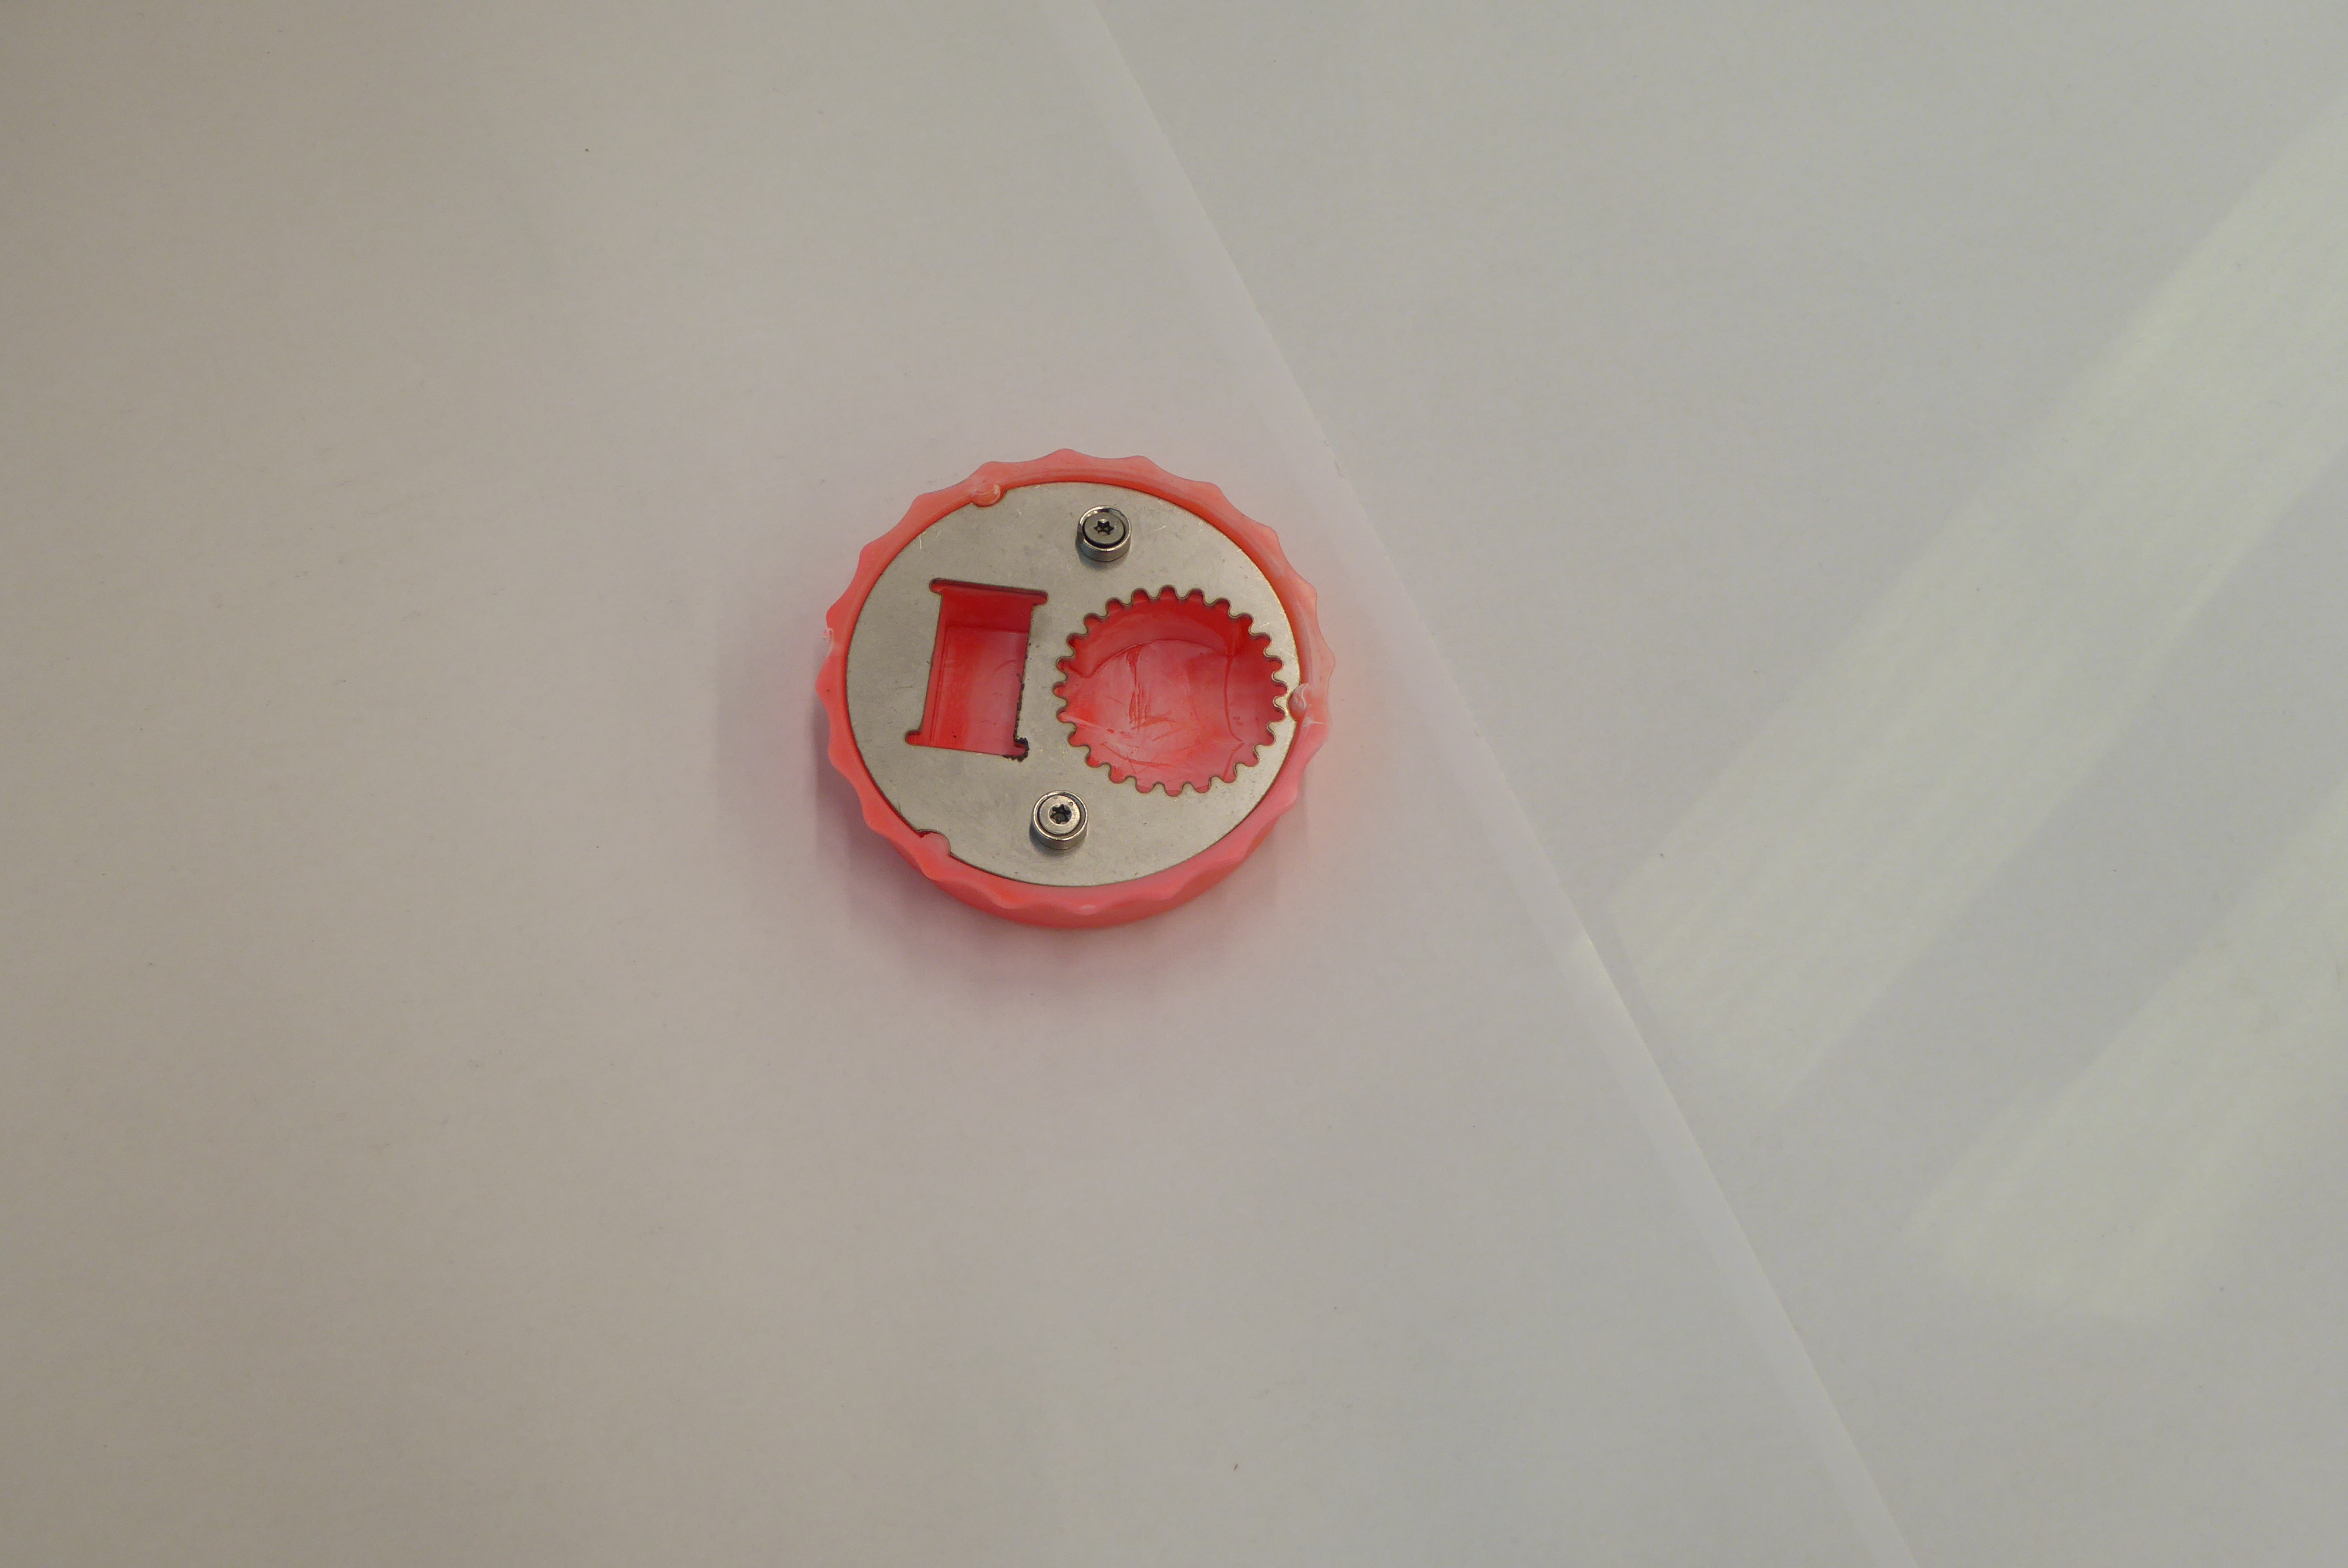
Label: Bottle Opener